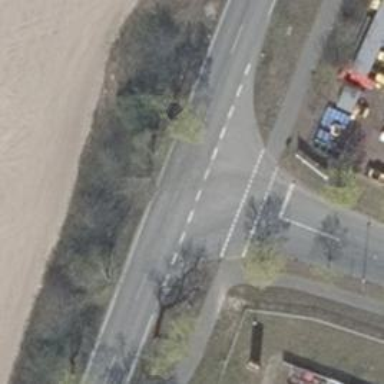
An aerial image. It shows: Secondary road with asphalt surface.